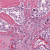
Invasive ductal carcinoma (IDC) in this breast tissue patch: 1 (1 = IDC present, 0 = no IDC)